Aerial crown-view tile of a tropical tree (Barro Colorado Island, Panama), acquired 20250915:
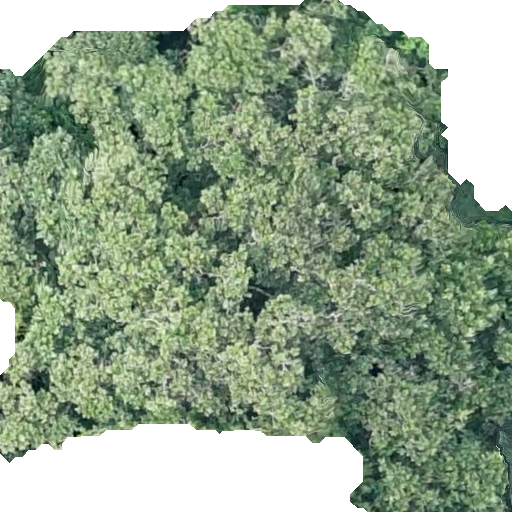
Species: Anacardium excelsum
GBIF accepted scientific name: Anacardium excelsum
Crown area: 352.081 m²